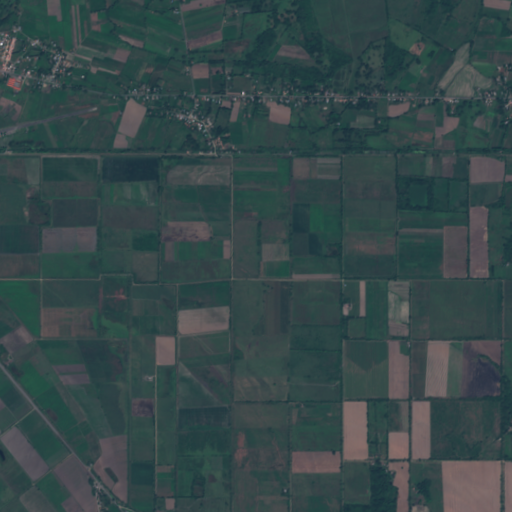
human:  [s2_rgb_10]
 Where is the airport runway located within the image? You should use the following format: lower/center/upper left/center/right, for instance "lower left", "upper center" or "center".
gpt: The airport runway is located in the upper left of the image.
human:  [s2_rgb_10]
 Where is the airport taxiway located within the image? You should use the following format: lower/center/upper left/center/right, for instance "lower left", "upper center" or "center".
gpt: The airport taxiway is located in the upper left of the image.
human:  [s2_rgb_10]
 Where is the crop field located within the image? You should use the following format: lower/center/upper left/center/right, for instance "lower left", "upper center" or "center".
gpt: There is no crop field in the image.